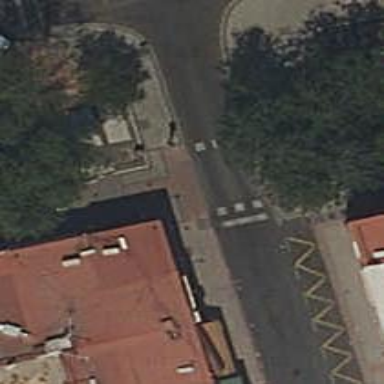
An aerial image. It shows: Road crossing with traffic signals.